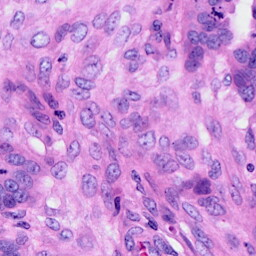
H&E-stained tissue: Ovarian